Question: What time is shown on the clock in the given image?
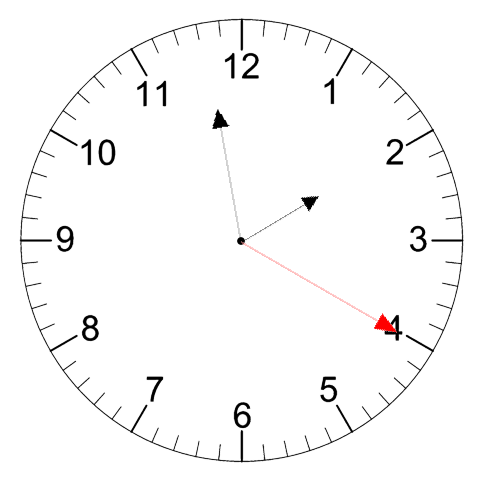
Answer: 01:58:20